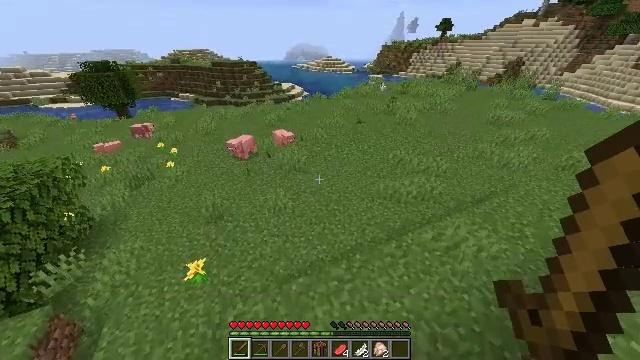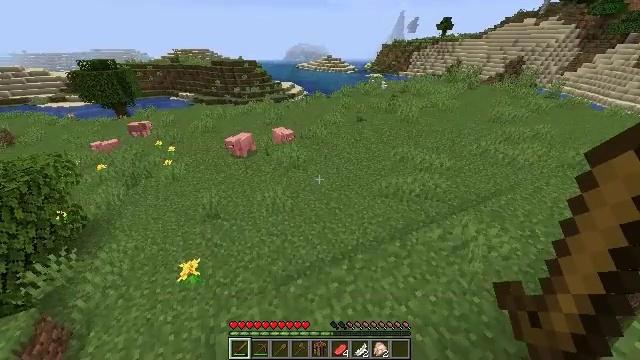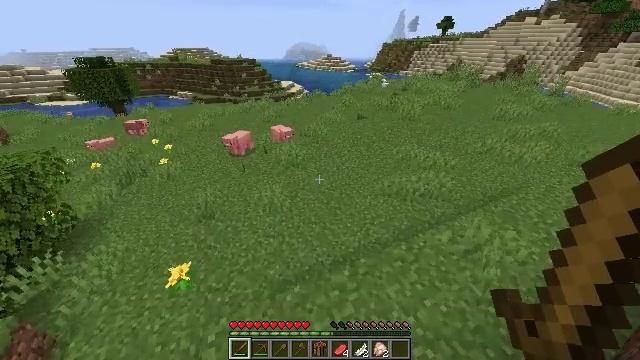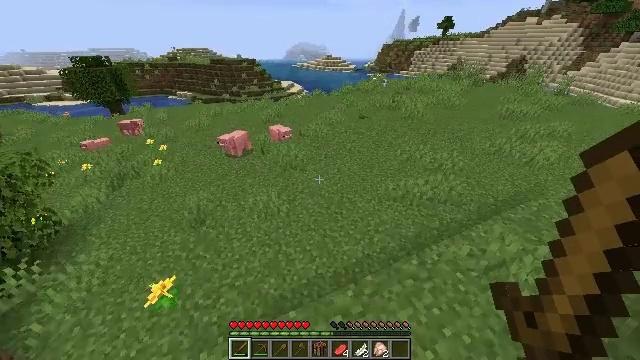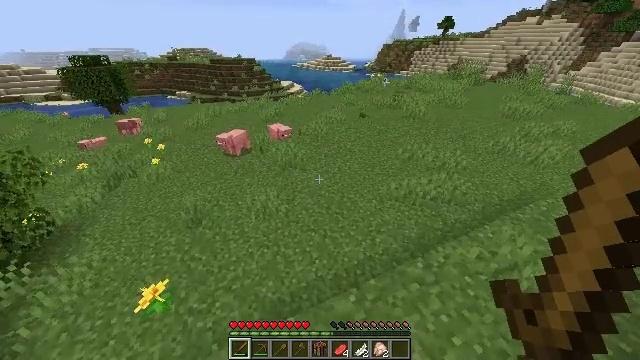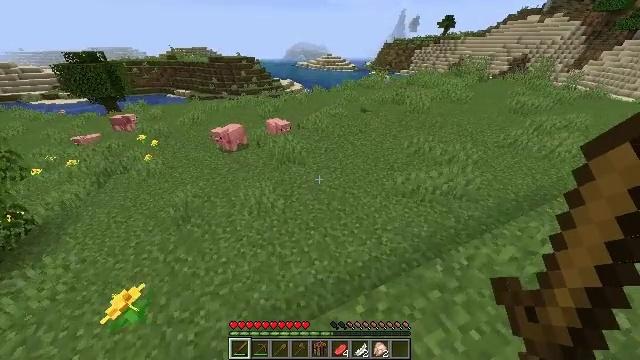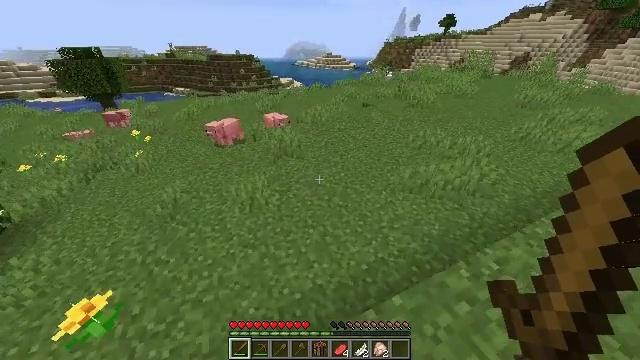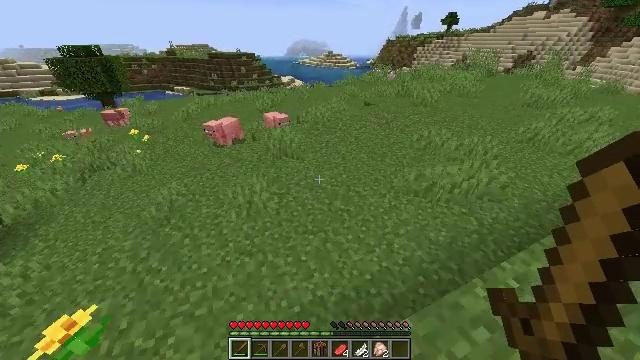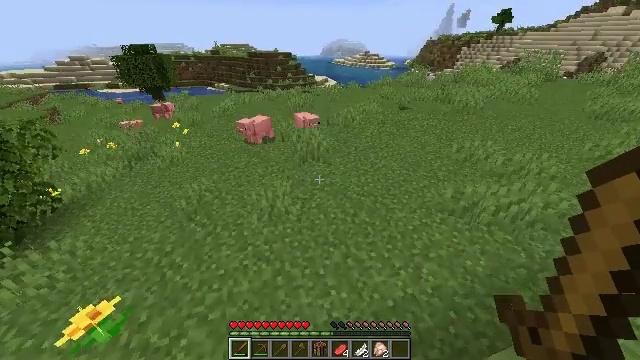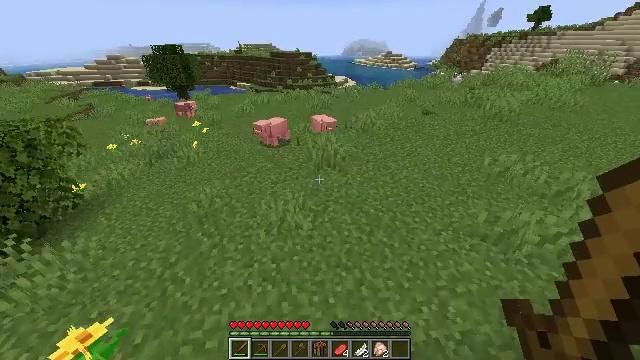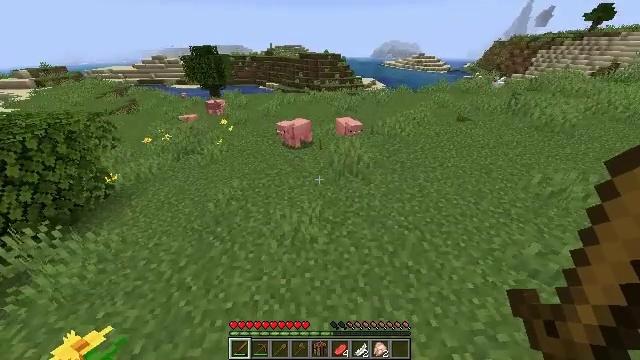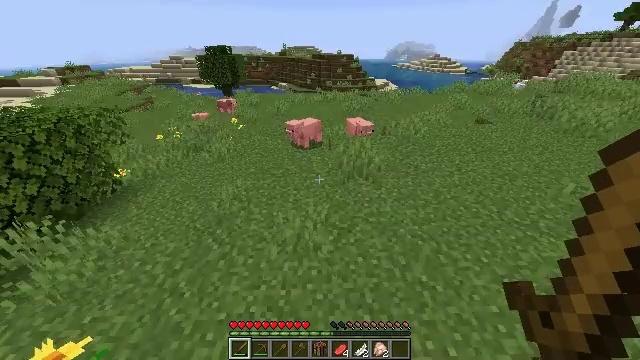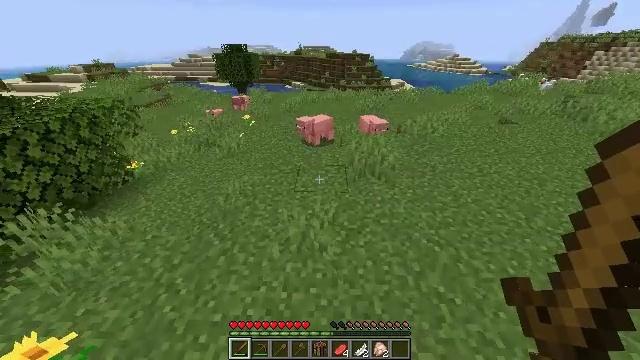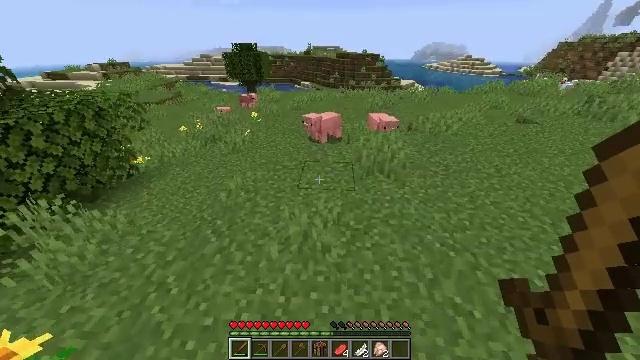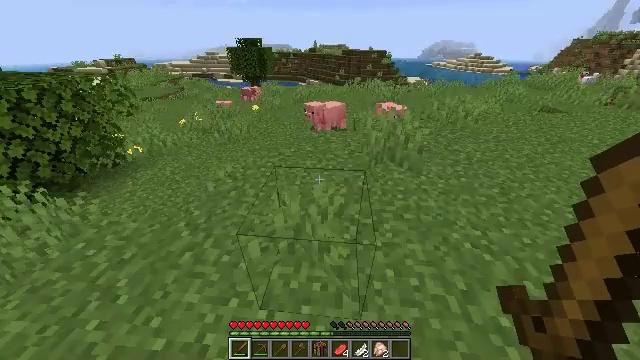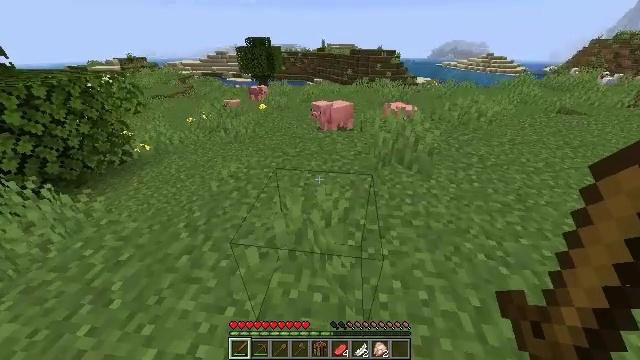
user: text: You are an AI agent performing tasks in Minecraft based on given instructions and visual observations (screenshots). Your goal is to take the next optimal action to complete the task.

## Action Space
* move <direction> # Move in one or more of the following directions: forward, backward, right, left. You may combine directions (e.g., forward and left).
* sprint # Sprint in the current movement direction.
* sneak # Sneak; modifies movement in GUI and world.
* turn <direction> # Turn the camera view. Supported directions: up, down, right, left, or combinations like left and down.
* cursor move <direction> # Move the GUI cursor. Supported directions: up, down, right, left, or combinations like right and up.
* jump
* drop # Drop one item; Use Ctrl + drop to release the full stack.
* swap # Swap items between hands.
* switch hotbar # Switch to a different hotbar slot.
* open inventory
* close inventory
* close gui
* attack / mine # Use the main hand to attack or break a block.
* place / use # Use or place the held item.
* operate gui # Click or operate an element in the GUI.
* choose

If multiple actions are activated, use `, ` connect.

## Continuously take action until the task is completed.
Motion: motion action
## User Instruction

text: Collect the grass block using a shovel.
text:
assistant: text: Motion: move forward, sprint
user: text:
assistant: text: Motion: move forward, sprint
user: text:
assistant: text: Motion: move forward, sprint
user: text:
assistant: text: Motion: move forward, sprint
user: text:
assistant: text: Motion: move forward, sprint
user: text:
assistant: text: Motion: move forward, sprint
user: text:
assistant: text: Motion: move forward, sprint
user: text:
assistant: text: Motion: move forward, sprint, turn left
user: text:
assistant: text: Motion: move forward, sprint, turn left
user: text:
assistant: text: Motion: move forward, sprint, turn left
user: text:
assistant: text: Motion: move forward, sprint, turn left
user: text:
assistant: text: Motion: move forward, sprint, turn left
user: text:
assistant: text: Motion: move forward, sprint, turn left
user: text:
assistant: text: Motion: move forward, sprint, turn left
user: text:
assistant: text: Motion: move forward, sprint, turn left
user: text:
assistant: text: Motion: move forward, sprint, turn left
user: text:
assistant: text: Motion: move forward, sprint, turn left
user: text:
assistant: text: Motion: move forward, sprint, turn left
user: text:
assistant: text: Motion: move forward, sprint
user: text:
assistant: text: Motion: move forward, sprint
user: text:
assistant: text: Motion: move forward, sprint
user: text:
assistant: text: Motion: move forward, sprint
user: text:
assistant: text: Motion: move forward, sprint
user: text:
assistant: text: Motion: move forward, sprint
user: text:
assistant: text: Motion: move forward, sprint, turn left
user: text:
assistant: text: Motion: move forward, sprint, turn left
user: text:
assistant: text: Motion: move forward, sprint
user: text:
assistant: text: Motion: move forward, sprint, turn left
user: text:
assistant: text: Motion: move forward, sprint
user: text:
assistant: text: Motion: move forward, sprint